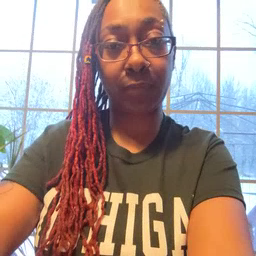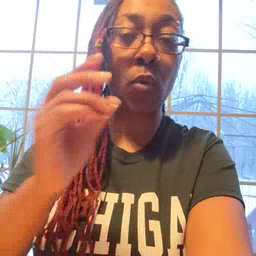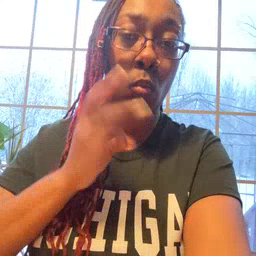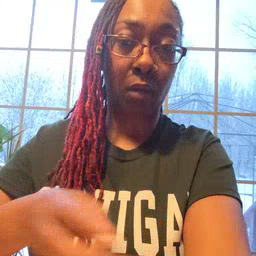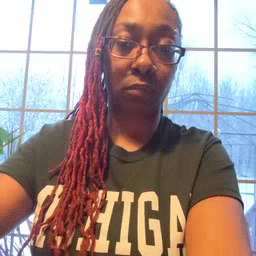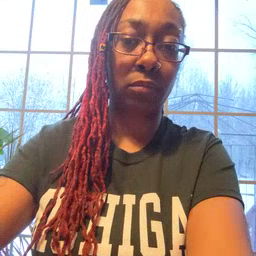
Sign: will